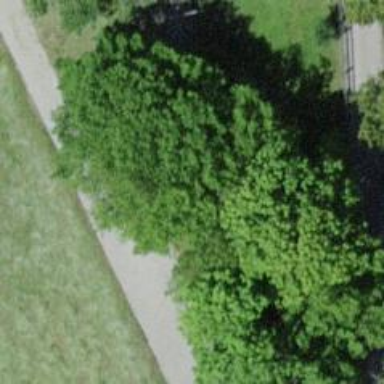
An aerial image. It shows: Brown bench.